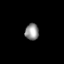
Tissue: skin
Cell type: Others
Senescence score: 0.6896
Nuclear area (px): 221
Mean DAPI intensity: 145.919